Question: The database I'm designing needs to store matrices of arbitrary size where each column has a description attribute and many-to-one relation with a table representing quantity (length, area, speed etc).
Current design has a table "ValueMatrix" which has a one-to-many relationship with table "MatrixColumn" (allowing for arbitrary width of the matrix). "MatrixColumn" in turn has a one-to-many relation with "ColumnRow", representing an element in the matrix (allowing for arbitrary length for each column).
I realize that this is kind of an open ended question, but any comment and/or suggestions are greatly appreciated

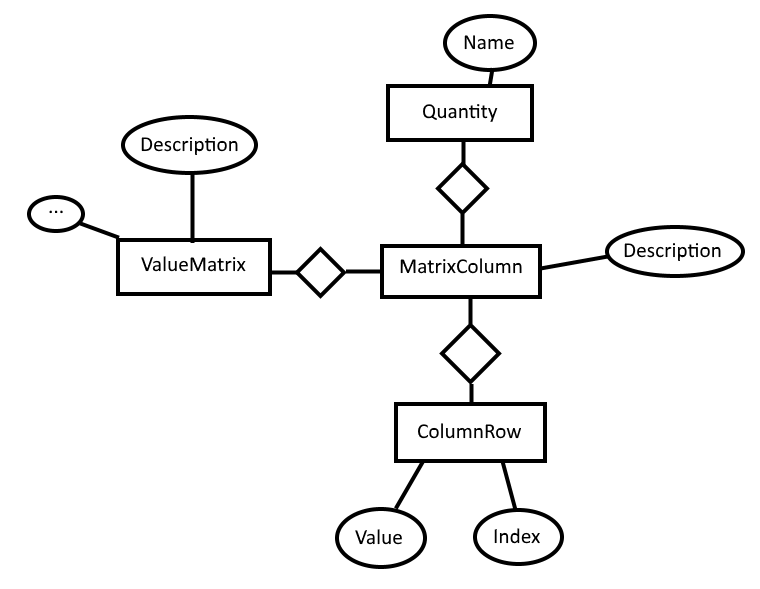
Answer: I don't follow exactly what your table structure is. I would define a matrix with two tables:
'''
create table matrices (
matrix_id int generated always as identity primary key,
name varchar(255),
num_rows int,
num_cols int
);
create table matrix_elements (
maxtrix_element_id int generated always as identity primary key,
matrix_id int not null,
row int not null,
col int not null,
value ?, -- whatever type is appropriate
unique (matrix_id, row, col),
constraint fk_matrix_elements_matrices foreign key (matrix_id) references matrices(matrix_id)
);
'''
I would throw in a constraint that the 'row' and 'col' values are correct for the matrix. How those inter-table constraints are implemented depends on the database.